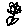
Label: flower